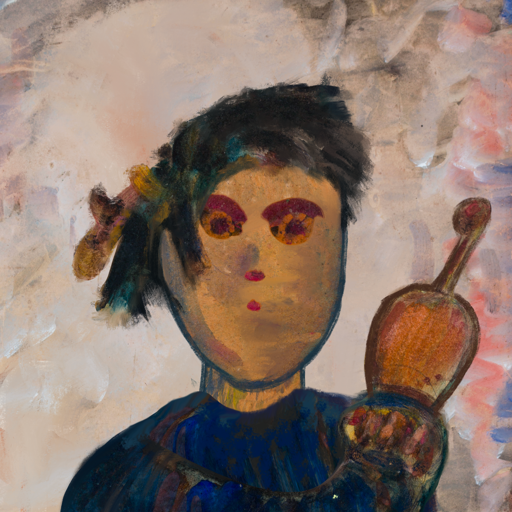
Background: Roy_Bahadur, Head And Neck Front: In_The_Sun, Face Front: Doll, Bust: Pipe, Hair Front: Pipe, Head Accessory: Blank, Second Necklace: Blank, Necklace: Blank, Baby: Blank